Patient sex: M
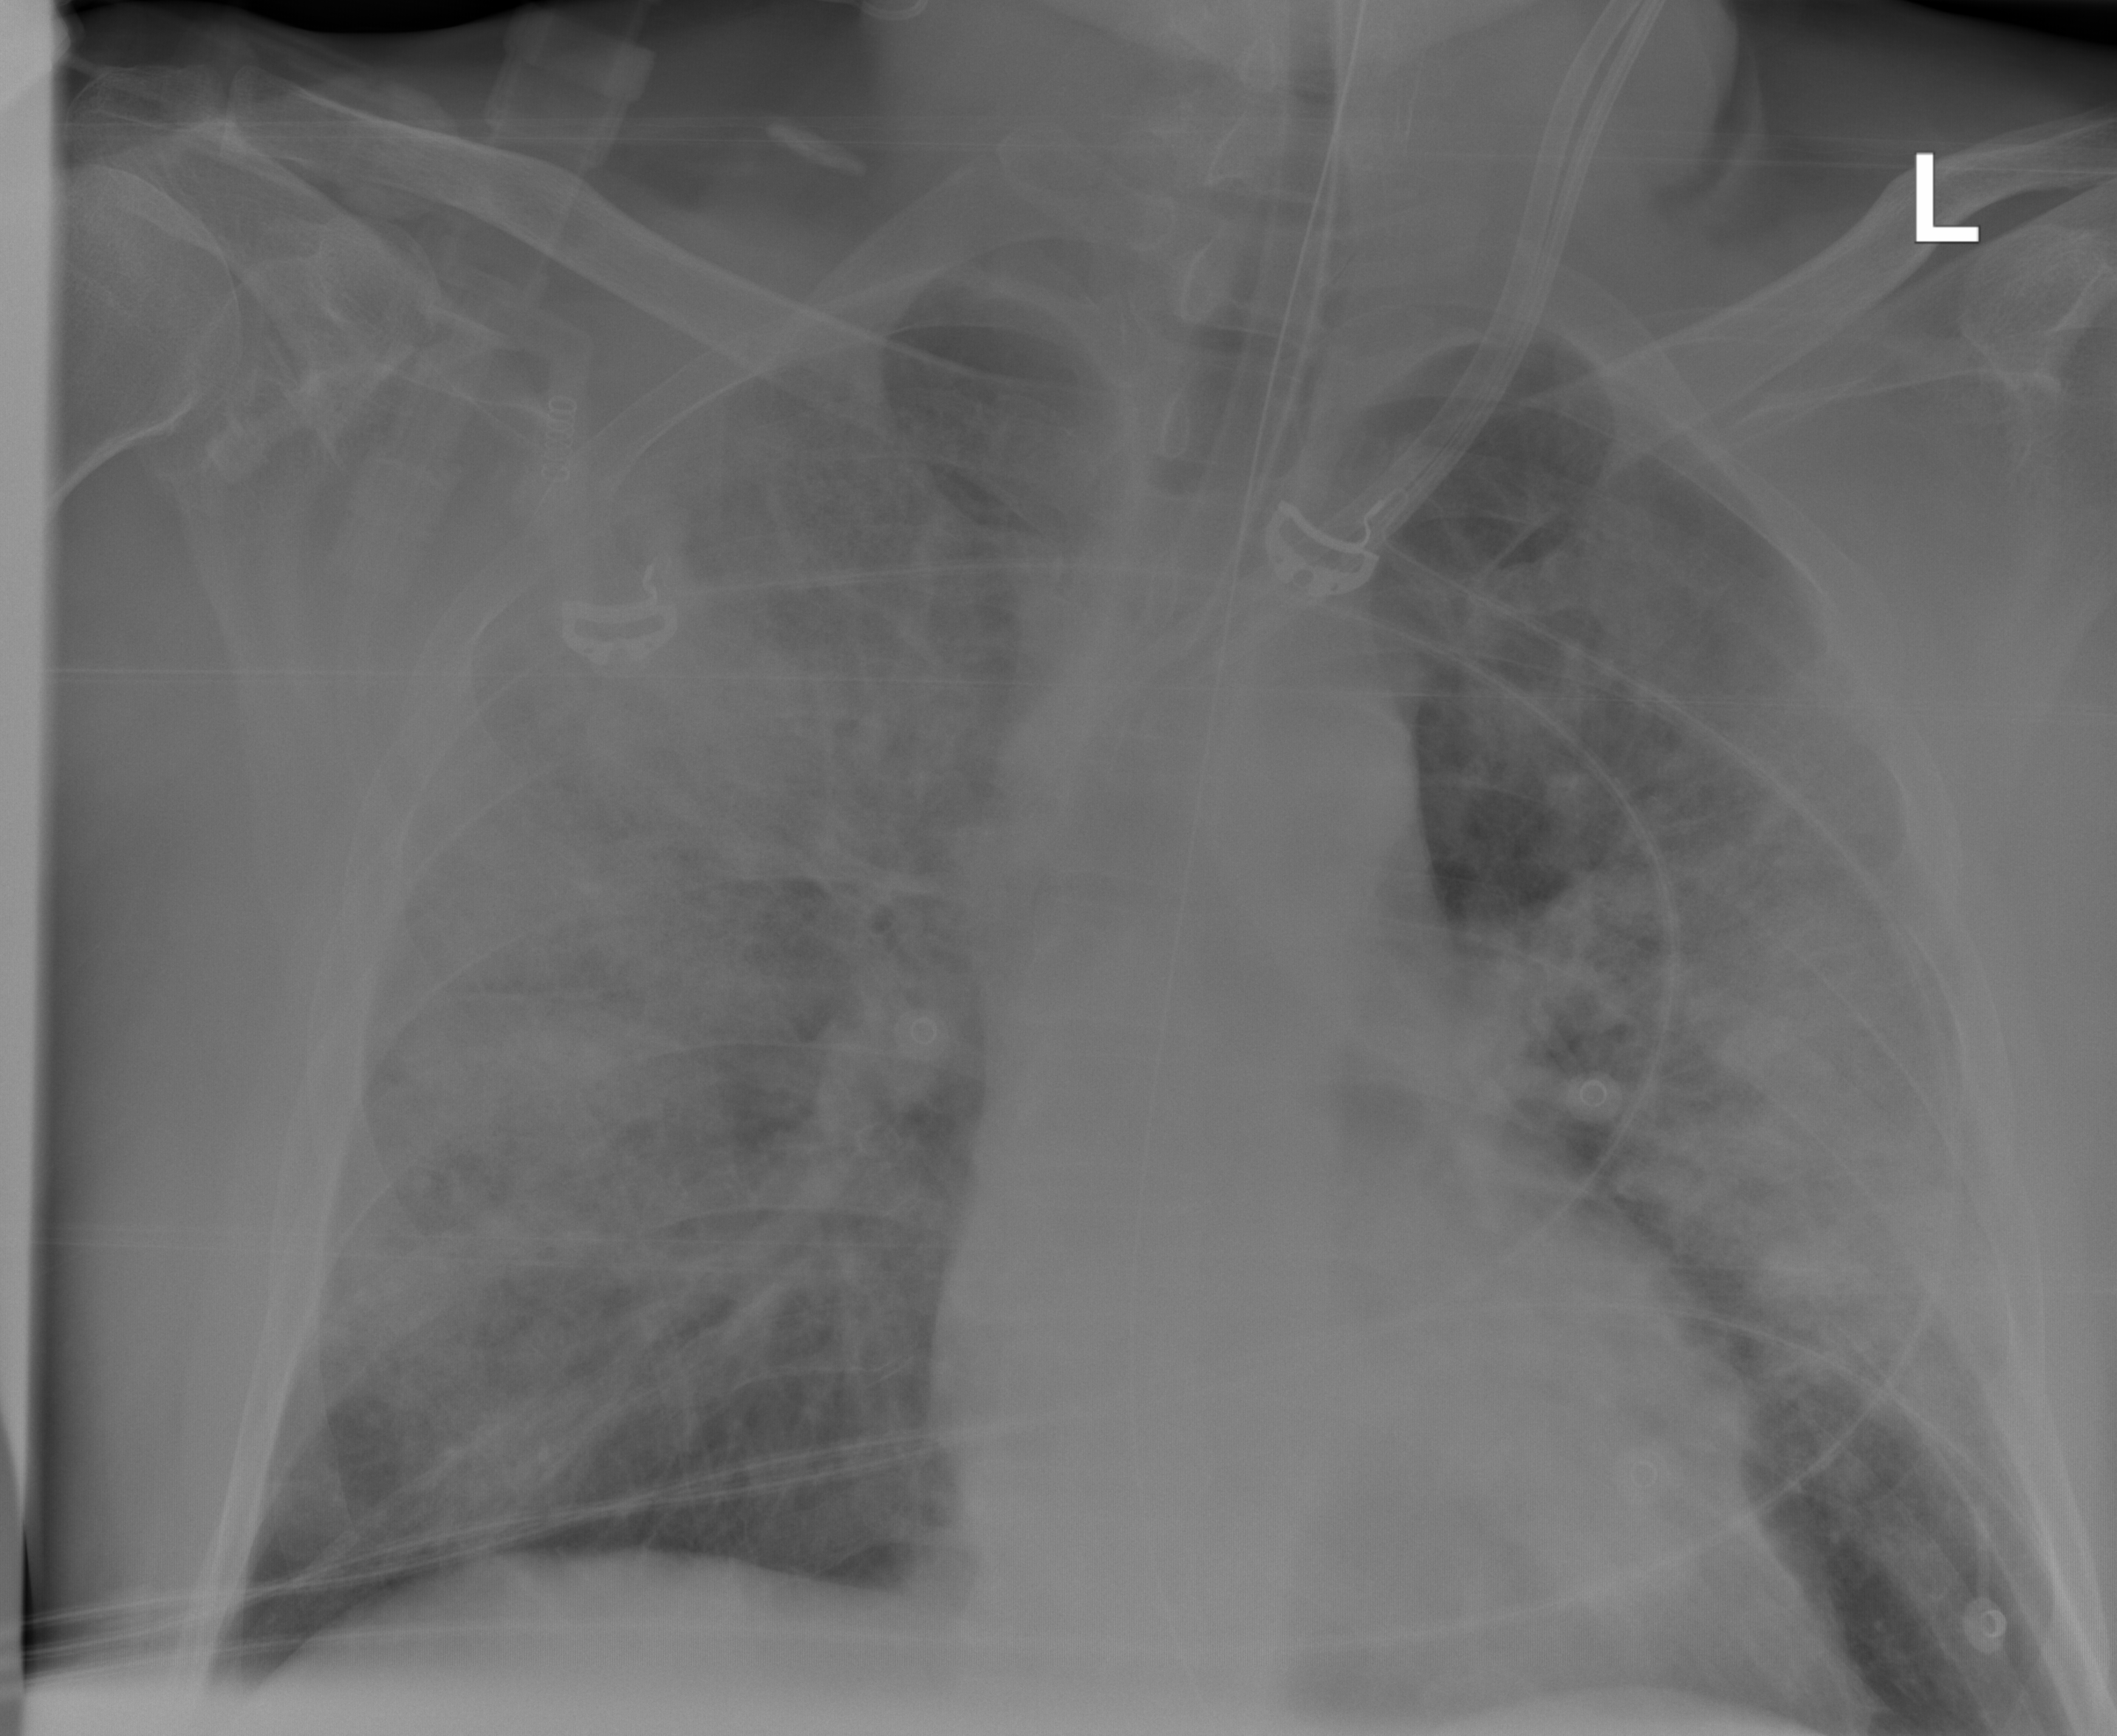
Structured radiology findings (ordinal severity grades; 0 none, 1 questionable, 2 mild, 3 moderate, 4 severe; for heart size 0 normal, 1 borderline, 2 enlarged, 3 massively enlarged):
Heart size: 0
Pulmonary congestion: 0
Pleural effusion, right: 0
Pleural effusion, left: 0
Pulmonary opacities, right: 4
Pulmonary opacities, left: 4
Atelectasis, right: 3
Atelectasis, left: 3